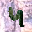
Label: 4